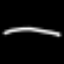
Label: line